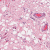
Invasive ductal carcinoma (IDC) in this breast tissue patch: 0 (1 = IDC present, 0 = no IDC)